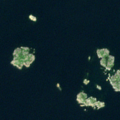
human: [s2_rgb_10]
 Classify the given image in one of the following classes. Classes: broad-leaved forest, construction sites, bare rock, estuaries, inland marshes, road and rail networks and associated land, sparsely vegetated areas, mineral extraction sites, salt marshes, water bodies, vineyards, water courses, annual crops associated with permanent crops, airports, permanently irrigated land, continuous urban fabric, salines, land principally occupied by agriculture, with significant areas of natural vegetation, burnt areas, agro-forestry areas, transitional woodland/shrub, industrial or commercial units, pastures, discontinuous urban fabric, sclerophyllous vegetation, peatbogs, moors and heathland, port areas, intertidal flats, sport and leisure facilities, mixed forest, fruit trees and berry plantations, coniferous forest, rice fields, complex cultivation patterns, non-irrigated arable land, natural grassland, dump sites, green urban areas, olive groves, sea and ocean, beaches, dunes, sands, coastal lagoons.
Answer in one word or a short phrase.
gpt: sea and ocean